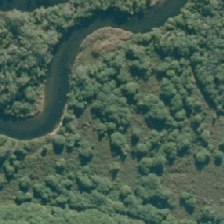
Land cover: broadleaved_indigenous_hardwood